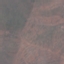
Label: HerbaceousVegetation